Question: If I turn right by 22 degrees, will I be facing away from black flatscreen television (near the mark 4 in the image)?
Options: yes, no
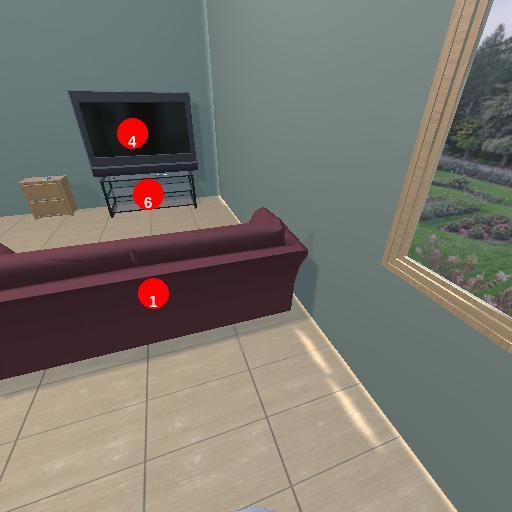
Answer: yes